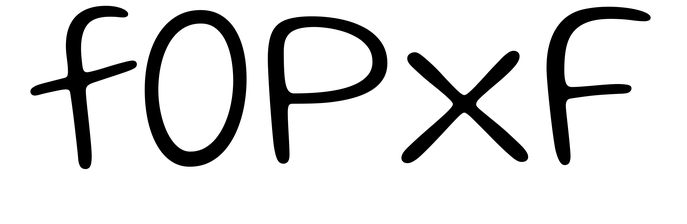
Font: Gluten_ExtraLight